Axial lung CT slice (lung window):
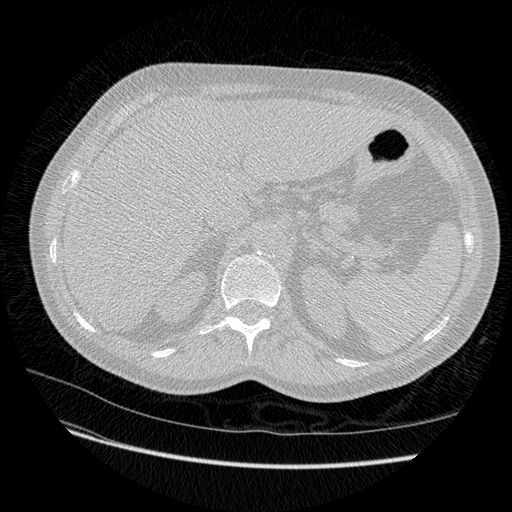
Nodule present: no